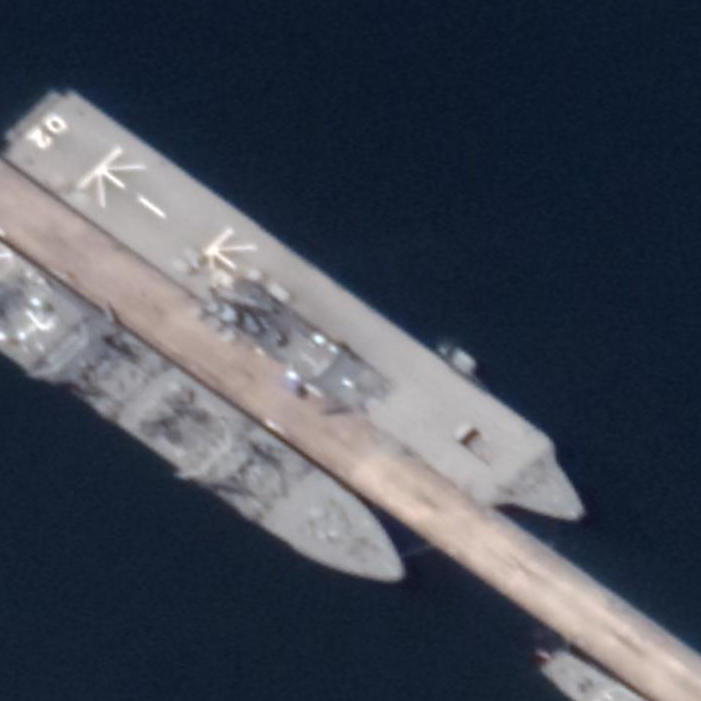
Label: Osumi-class_landing_ship